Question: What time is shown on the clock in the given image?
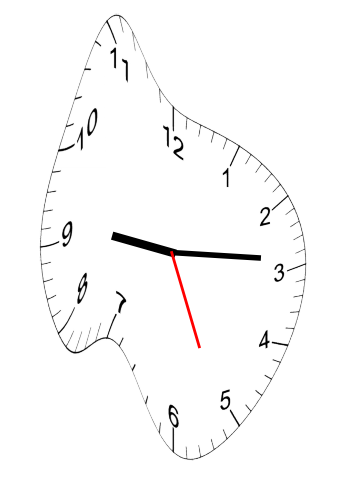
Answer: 09:14:26